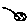
Label: moon